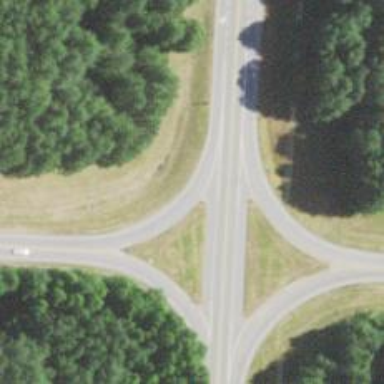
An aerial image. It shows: Trunk link highway.